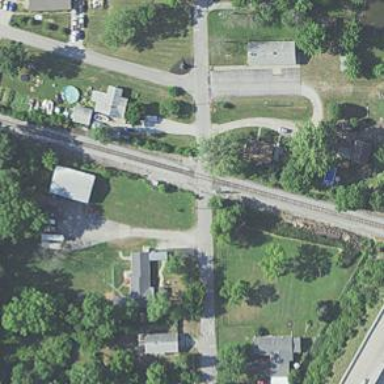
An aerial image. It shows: Railway level crossing.